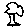
Label: tree